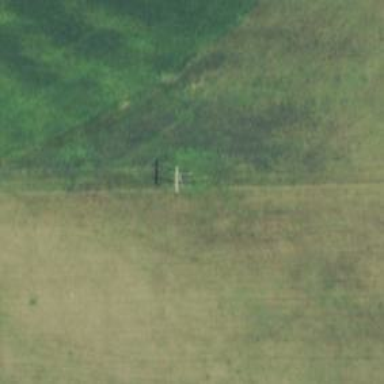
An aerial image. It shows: H-frame power tower with distinctive design.